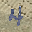
Label: 4